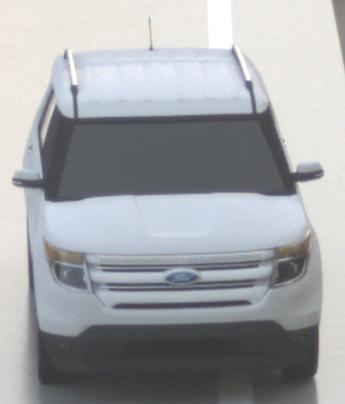
Make: Ford
Model: Explorer
Detailed model: Gen. 5
Model produced from: 2010
Model produced until: 2019
Doors: 5
Color: white
Road condition: wet road
Daytime: sunrise or sunset
Contrast: low contrast